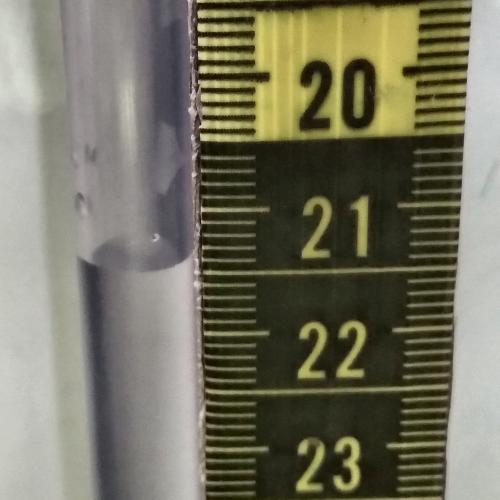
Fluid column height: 21.4 cm